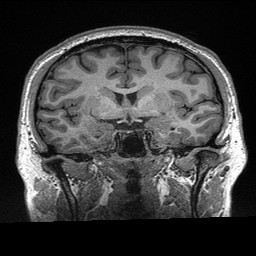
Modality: T1w
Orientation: sagittal
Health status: healthy
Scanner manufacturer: siemens
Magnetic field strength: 3 T
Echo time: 0.00298 s